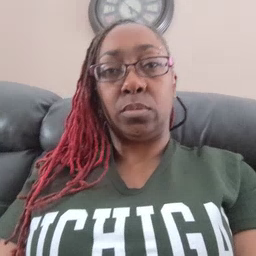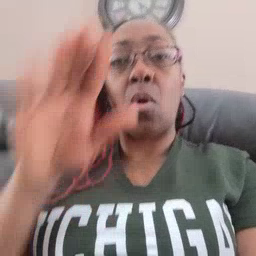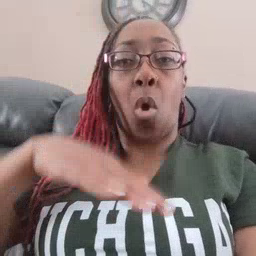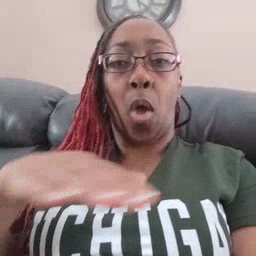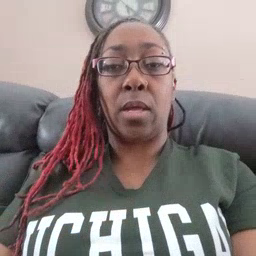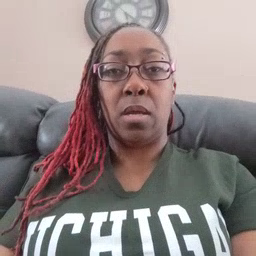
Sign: on